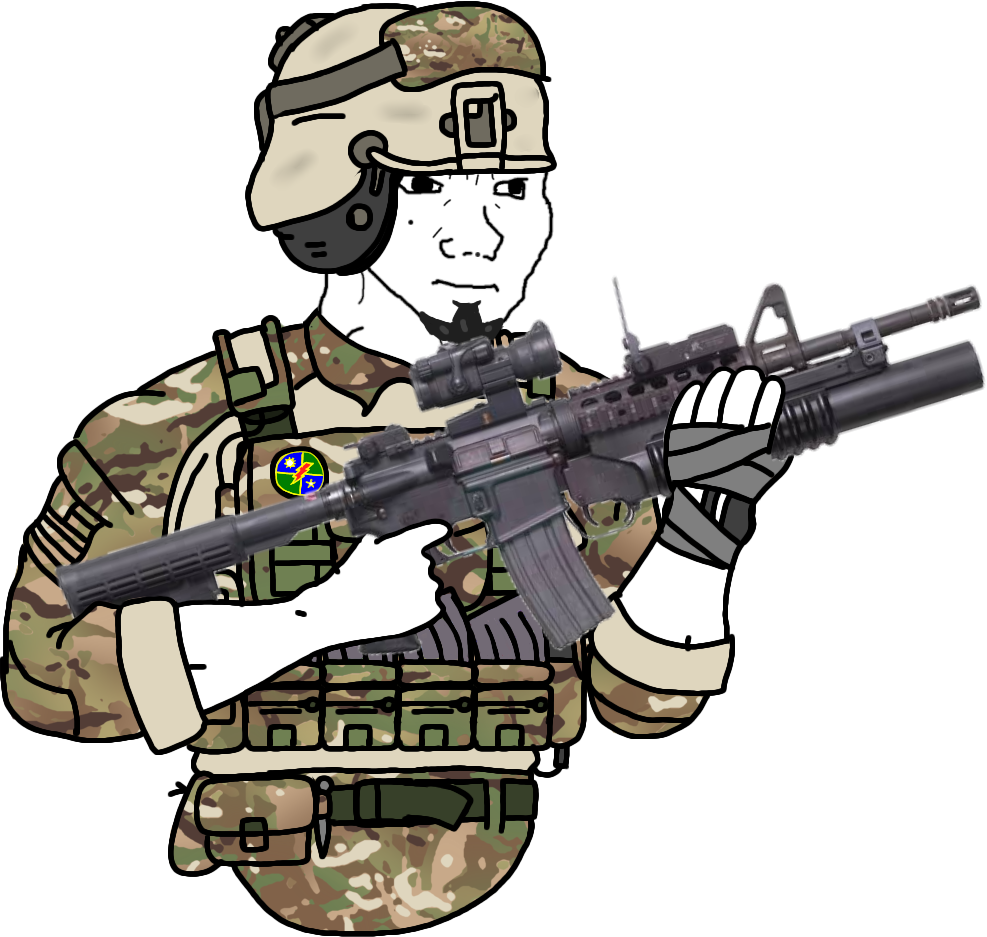
Label: 5_unsorted